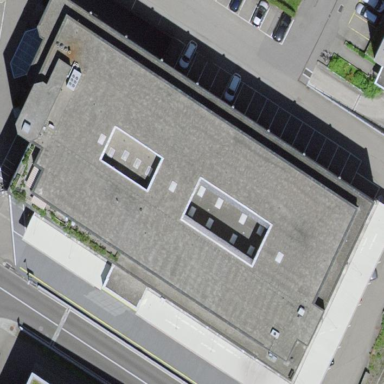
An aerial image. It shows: Service building.